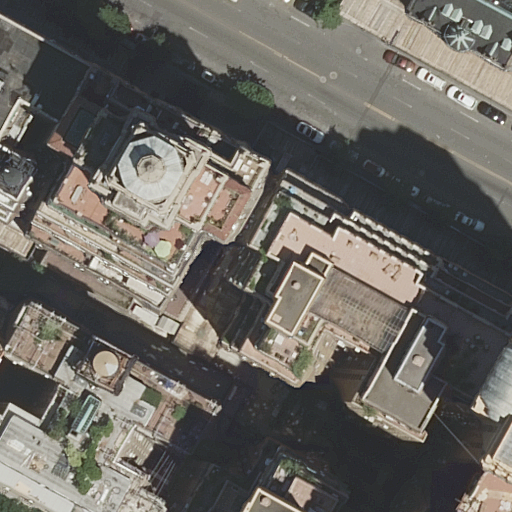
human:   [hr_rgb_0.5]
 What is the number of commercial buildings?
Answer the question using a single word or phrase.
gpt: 0

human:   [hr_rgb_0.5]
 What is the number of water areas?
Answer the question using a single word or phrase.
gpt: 0

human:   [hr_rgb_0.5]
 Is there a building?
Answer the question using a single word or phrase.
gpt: yes

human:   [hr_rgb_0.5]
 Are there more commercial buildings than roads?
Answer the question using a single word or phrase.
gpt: no

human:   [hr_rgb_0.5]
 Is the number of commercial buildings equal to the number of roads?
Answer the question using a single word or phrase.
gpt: no

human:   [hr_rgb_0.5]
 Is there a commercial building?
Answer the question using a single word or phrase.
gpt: no

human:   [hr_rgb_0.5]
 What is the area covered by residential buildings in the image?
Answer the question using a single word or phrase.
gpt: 2975m2

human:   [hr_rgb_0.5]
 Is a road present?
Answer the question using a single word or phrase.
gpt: yes

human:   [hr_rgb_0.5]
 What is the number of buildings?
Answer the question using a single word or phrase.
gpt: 6

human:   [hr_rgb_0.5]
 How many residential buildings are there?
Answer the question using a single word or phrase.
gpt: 6

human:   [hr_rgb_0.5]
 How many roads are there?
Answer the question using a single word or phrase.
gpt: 2

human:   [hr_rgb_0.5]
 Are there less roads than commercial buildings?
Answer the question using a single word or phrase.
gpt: no

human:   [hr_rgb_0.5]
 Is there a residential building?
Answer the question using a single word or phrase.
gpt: yes

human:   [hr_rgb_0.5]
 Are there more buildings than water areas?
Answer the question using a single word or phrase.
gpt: yes

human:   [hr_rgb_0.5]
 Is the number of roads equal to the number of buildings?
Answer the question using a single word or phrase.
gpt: no

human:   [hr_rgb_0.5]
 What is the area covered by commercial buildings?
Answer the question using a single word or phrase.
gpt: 0m2

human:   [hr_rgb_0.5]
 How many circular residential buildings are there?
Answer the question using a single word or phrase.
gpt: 0

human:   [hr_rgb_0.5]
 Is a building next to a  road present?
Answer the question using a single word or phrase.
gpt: yes

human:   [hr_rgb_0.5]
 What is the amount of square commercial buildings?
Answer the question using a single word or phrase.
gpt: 0

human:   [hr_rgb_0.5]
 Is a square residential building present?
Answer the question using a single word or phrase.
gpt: no

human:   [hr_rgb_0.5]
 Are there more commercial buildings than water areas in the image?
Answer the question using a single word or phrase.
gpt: no

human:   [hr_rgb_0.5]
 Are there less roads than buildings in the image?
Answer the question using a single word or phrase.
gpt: yes

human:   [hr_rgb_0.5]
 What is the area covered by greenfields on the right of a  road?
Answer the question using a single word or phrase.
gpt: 0m2

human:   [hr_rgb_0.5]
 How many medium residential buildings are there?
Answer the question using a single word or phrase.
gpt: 2

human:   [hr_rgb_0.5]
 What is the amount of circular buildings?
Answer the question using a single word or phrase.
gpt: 0

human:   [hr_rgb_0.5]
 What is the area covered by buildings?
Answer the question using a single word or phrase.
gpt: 2975m2

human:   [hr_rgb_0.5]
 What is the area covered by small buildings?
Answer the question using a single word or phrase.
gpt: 138m2

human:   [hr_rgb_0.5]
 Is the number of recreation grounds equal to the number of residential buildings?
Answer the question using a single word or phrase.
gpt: no

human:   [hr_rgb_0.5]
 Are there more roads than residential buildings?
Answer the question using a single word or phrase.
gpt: no

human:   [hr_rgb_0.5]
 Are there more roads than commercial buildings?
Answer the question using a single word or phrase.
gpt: yes

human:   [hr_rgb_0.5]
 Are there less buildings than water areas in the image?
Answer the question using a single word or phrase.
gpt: no

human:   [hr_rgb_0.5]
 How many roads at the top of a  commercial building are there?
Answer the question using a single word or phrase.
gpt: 0

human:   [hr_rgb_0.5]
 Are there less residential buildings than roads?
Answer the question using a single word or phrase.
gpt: no

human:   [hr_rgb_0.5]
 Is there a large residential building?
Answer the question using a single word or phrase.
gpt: yes

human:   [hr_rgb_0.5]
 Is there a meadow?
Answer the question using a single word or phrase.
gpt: no

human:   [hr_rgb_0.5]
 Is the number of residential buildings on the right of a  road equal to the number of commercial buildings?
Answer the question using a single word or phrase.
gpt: no

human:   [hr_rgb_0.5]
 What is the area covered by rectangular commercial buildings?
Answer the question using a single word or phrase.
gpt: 0m2

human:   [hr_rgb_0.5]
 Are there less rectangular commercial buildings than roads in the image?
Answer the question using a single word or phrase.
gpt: yes

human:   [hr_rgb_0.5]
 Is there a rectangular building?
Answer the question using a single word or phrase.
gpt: yes

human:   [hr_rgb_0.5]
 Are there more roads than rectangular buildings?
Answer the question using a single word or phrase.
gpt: no

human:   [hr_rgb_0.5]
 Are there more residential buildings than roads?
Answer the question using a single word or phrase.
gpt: yes

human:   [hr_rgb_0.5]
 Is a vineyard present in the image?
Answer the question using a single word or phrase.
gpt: no

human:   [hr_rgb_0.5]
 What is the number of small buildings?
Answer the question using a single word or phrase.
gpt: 2

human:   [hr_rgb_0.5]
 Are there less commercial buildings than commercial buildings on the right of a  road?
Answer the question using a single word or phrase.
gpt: no

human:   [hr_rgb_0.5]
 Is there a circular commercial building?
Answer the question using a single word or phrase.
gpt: no

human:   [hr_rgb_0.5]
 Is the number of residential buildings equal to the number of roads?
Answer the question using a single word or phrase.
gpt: no

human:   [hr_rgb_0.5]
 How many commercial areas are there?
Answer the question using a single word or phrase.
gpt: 0

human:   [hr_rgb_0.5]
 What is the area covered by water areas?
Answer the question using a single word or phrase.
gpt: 0m2

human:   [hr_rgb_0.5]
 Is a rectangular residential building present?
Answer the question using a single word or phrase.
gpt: yes

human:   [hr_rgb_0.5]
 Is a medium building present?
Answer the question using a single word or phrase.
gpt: yes

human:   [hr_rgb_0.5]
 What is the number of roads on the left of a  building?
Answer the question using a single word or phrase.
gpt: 2

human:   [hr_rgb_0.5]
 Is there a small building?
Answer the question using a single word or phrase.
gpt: yes

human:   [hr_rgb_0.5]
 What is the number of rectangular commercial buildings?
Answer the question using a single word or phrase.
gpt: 0

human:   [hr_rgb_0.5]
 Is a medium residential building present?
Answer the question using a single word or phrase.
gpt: yes

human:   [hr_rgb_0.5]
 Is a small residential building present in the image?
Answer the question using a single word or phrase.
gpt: yes

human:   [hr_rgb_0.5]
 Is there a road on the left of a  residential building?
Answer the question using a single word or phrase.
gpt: yes

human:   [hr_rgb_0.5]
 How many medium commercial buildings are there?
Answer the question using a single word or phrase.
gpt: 0

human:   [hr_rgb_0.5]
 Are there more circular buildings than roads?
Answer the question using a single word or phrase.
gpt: no

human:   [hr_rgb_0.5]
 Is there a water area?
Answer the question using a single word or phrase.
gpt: no

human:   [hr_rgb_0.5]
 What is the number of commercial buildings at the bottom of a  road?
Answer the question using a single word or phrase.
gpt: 0

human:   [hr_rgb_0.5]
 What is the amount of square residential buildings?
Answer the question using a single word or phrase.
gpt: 0

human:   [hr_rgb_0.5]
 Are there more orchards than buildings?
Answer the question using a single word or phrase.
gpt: no

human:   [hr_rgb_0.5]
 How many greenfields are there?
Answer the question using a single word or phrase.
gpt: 0

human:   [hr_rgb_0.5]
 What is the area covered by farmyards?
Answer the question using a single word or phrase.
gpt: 0m2